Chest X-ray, AP view. Patient: 67 years old, sex M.
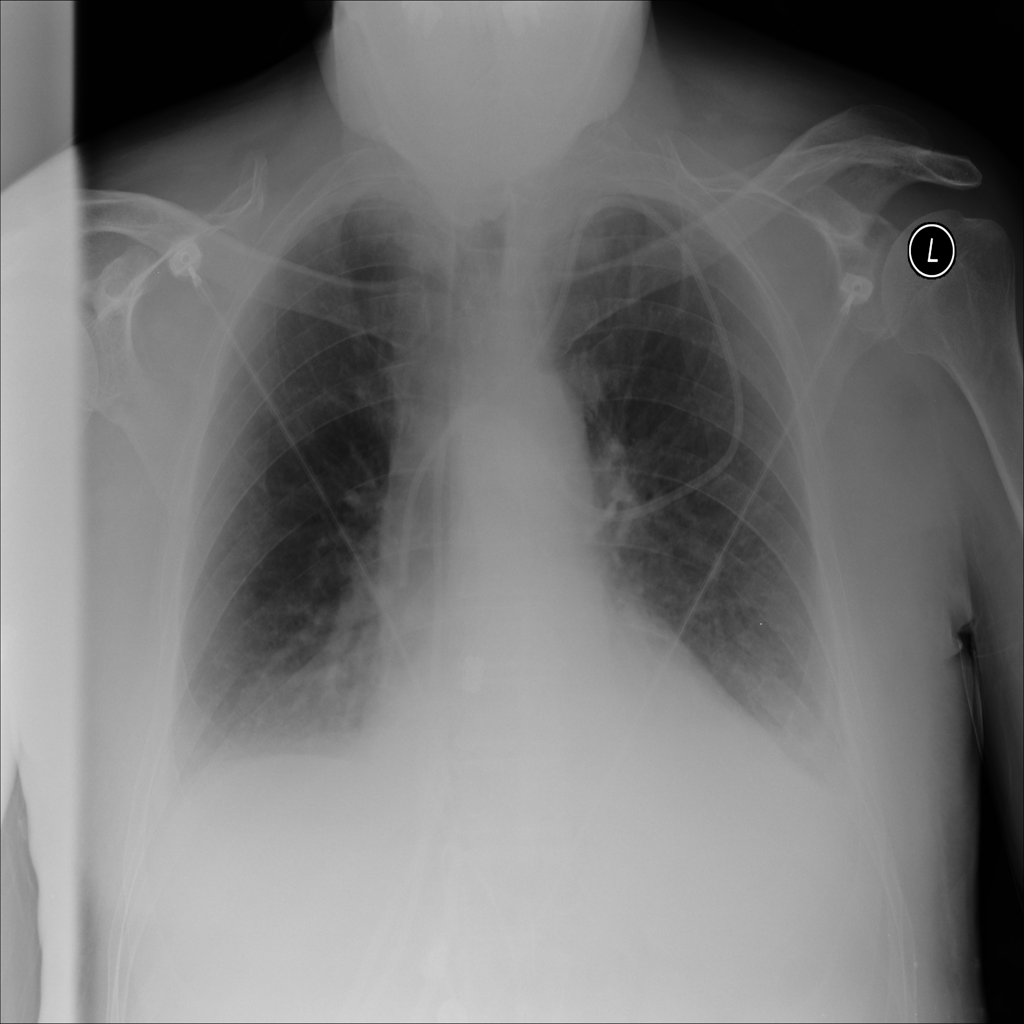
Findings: Consolidation